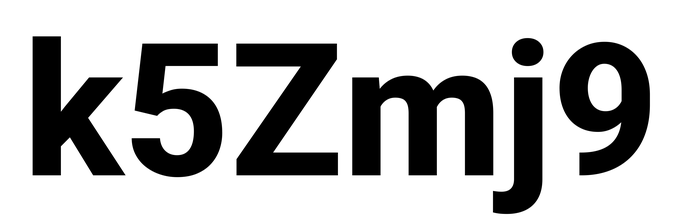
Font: Roboto_ExtraBold